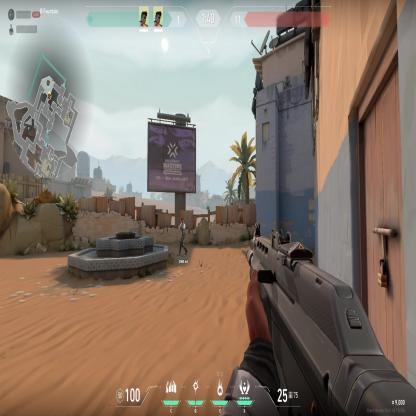
Label: teammate